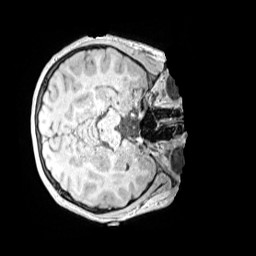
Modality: MP2RAGE
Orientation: axial
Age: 12
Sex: female
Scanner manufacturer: siemens
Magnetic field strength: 3 T
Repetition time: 4 s
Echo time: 0.00299 s